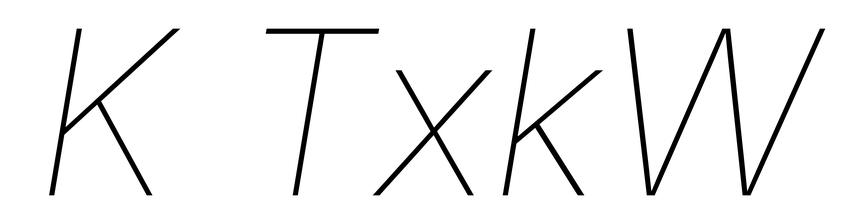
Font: Inter-Italic_Thin_Italic